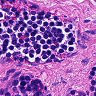
Metastatic tissue present: no